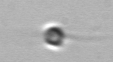
Label: flagellate